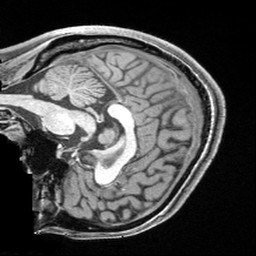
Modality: T1w
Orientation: sagittal